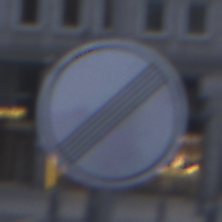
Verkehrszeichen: EndeSaemtlicherBegrenzungen
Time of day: SunriseSunset
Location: Outdoor (Urban)
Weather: PartlyCloudy
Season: NotSpecified
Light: Natural